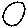
Label: circle